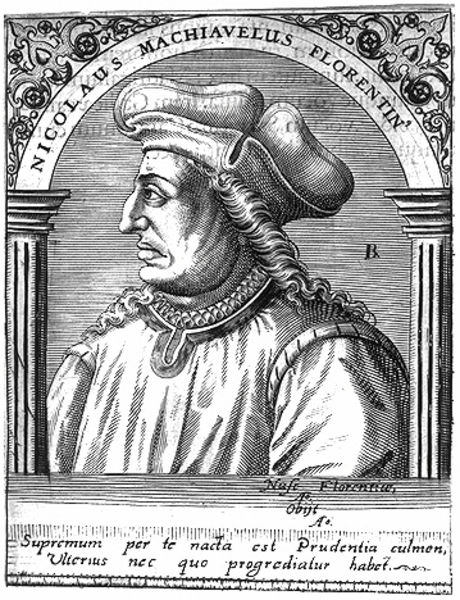
Titel: Bildnis des Niccolo Machiavelli
Künstler: Matthaeus (d.Ä.) Becker
Institution: (Seriendruck)
Schlagwörter: dunkel, kopf, mann, umhang, weiß, hut, kleid, mund, nase, profil, schwarz, säule, säulen, zeichnung, blick, blüten, obst, haube, muster, ornament, rock, hemd, kappe, mütze, architektur, arm, augen, bluse, falten, kleidung, kragen, mensch, rahmen, spitze, ärmel, bild, bildnis, halskrause, portrait, porträt, auge, gewand, haare, kutte, mantel, blatt, person, kinn, locke, locken, ranken, holzschnitt, schrift, seitlich, welle, rahmung, bogen, italien, kette, grafik, graphik, rundbogen, dick, inschrift, ornamente, verzierung, streifen, selbstporträt, name, arkade, messing, torbogen, druck, schwarzweiss, monogramm, schraffur, radierung, schrafur, stich, seite, text, buchstaben, überschrift, krause, rom, halbkreis, voluten, florenz, mönch, beleibt, gelehrter, dorisch, kupferstich, ick, handschrift, beschreibung, hau, michael, latein, lateinisch, stricke, nikolaus, rüschenkragen, kupfertich, muind, nicolaus, florentin, machiavelli, r, nicoulaus, krummnase, ärmell, nicolo, hakennnase, gesnd, macchiavelli, nicolaus machiavelus florentin, machiavellis, machiavelus, söuken